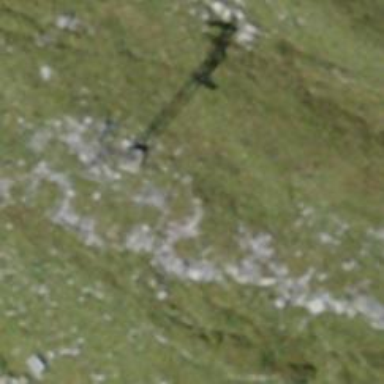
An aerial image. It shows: Pylon used for aerialway.